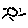
Label: sun